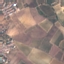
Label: PermanentCrop